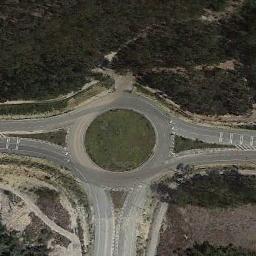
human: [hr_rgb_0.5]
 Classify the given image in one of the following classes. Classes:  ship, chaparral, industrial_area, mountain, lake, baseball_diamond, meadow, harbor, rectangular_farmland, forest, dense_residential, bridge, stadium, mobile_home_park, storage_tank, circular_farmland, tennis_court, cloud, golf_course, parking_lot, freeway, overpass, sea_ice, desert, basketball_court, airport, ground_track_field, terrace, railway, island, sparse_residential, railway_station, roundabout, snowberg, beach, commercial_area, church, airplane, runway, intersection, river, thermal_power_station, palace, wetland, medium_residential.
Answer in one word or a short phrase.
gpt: roundabout